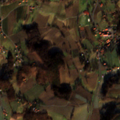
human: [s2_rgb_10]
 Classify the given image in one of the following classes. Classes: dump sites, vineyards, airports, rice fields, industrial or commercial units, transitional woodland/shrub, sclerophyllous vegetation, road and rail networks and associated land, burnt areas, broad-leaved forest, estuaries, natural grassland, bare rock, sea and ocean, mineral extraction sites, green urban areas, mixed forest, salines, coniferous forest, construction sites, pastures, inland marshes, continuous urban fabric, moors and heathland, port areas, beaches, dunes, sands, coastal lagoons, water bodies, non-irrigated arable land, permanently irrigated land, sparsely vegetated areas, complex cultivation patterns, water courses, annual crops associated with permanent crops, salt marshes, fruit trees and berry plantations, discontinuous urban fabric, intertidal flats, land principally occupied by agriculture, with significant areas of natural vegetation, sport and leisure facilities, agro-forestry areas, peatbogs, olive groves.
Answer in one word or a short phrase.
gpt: discontinuous urban fabric, non-irrigated arable land, pastures, complex cultivation patterns, land principally occupied by agriculture, with significant areas of natural vegetation, broad-leaved forest